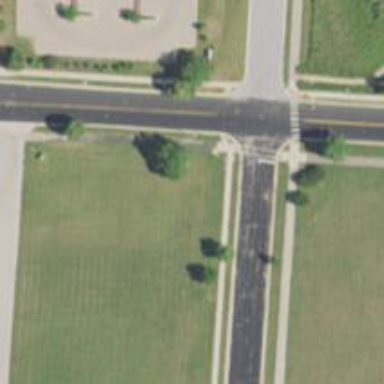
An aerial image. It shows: Unmarked crossing on footway.